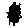
Label: triangle